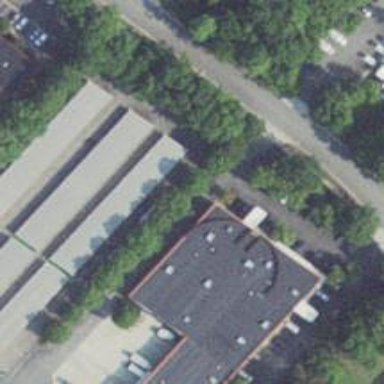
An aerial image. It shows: Commercial building.